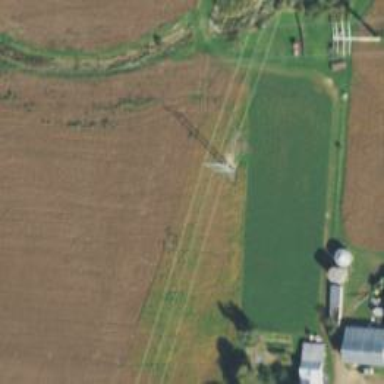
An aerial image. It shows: H-frame designed tower for power lines.